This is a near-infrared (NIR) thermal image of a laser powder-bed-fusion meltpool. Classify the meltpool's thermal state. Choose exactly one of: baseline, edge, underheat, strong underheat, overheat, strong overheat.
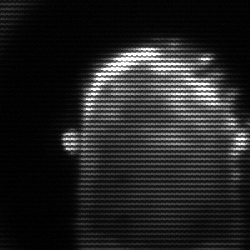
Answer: baseline